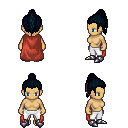
a pixel art fantasy rpg character, female body template, human, tanned skin, maroon cape, white pants, raven long topknot hairstyle, metal boots, four views (front, back, left, right), 2x2 character sprite sheet, small pixel art, hard edges, no anti-aliasing